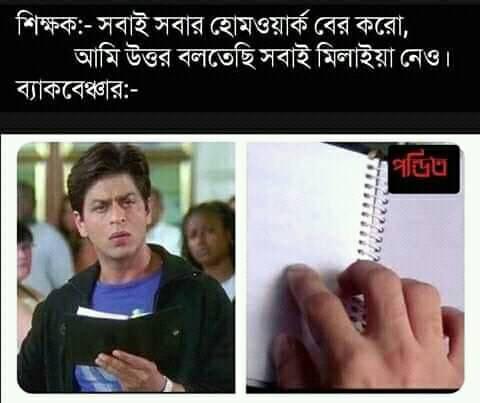
Text: শিক্ষক:- সবাই সবার হোমওয়ার্ক বের করো, আমি উত্তর বলতেছি সবাই মিলাইয়া নেও । ব্যাকবেঞ্চার:-
Label: Non Hate